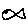
Label: fish